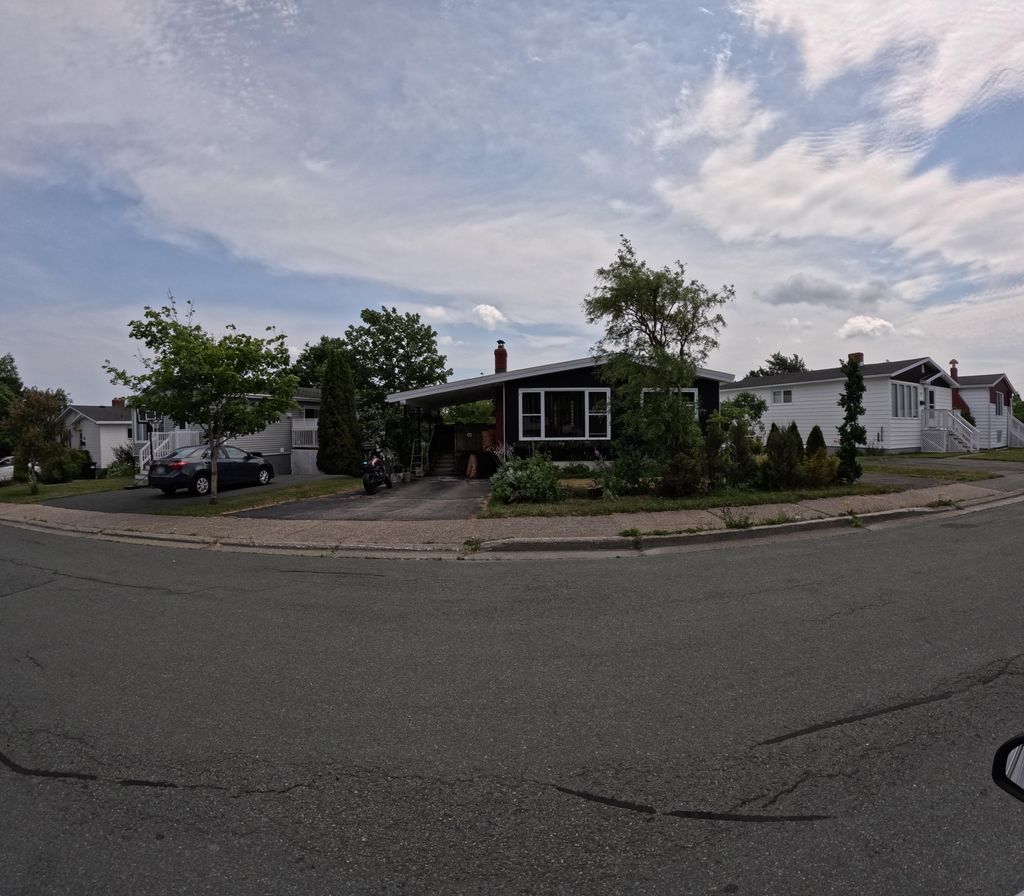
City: st_johns